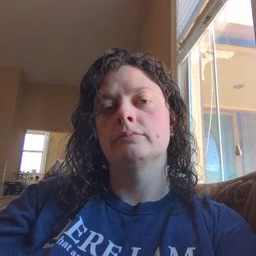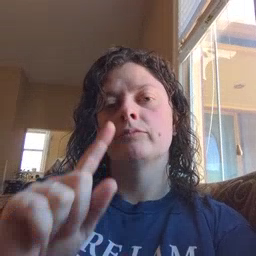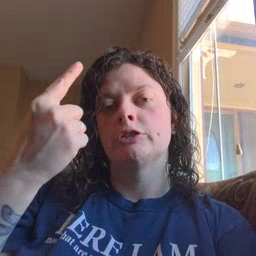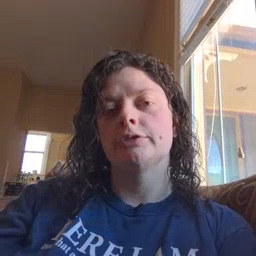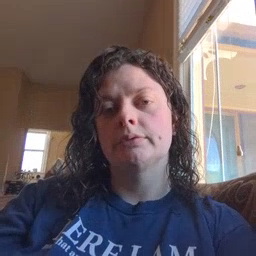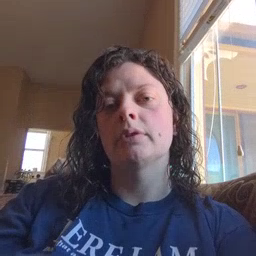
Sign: first